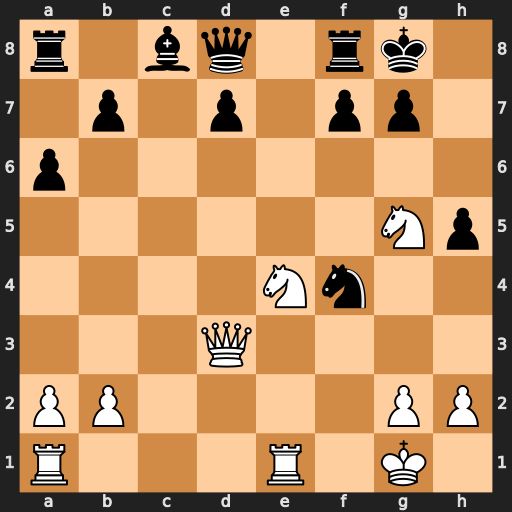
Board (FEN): r1bq1rk1/1p1p1pp1/p7/6Np/4Nn2/3Q4/PP4PP/R3R1K1
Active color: w
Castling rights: -
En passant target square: -
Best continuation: Nf6+ Qxf6 Qh7#